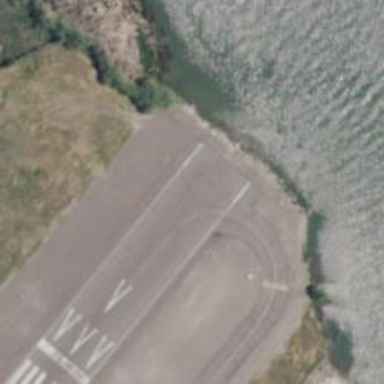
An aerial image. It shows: Runway surface made of asphalt at airport.